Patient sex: F
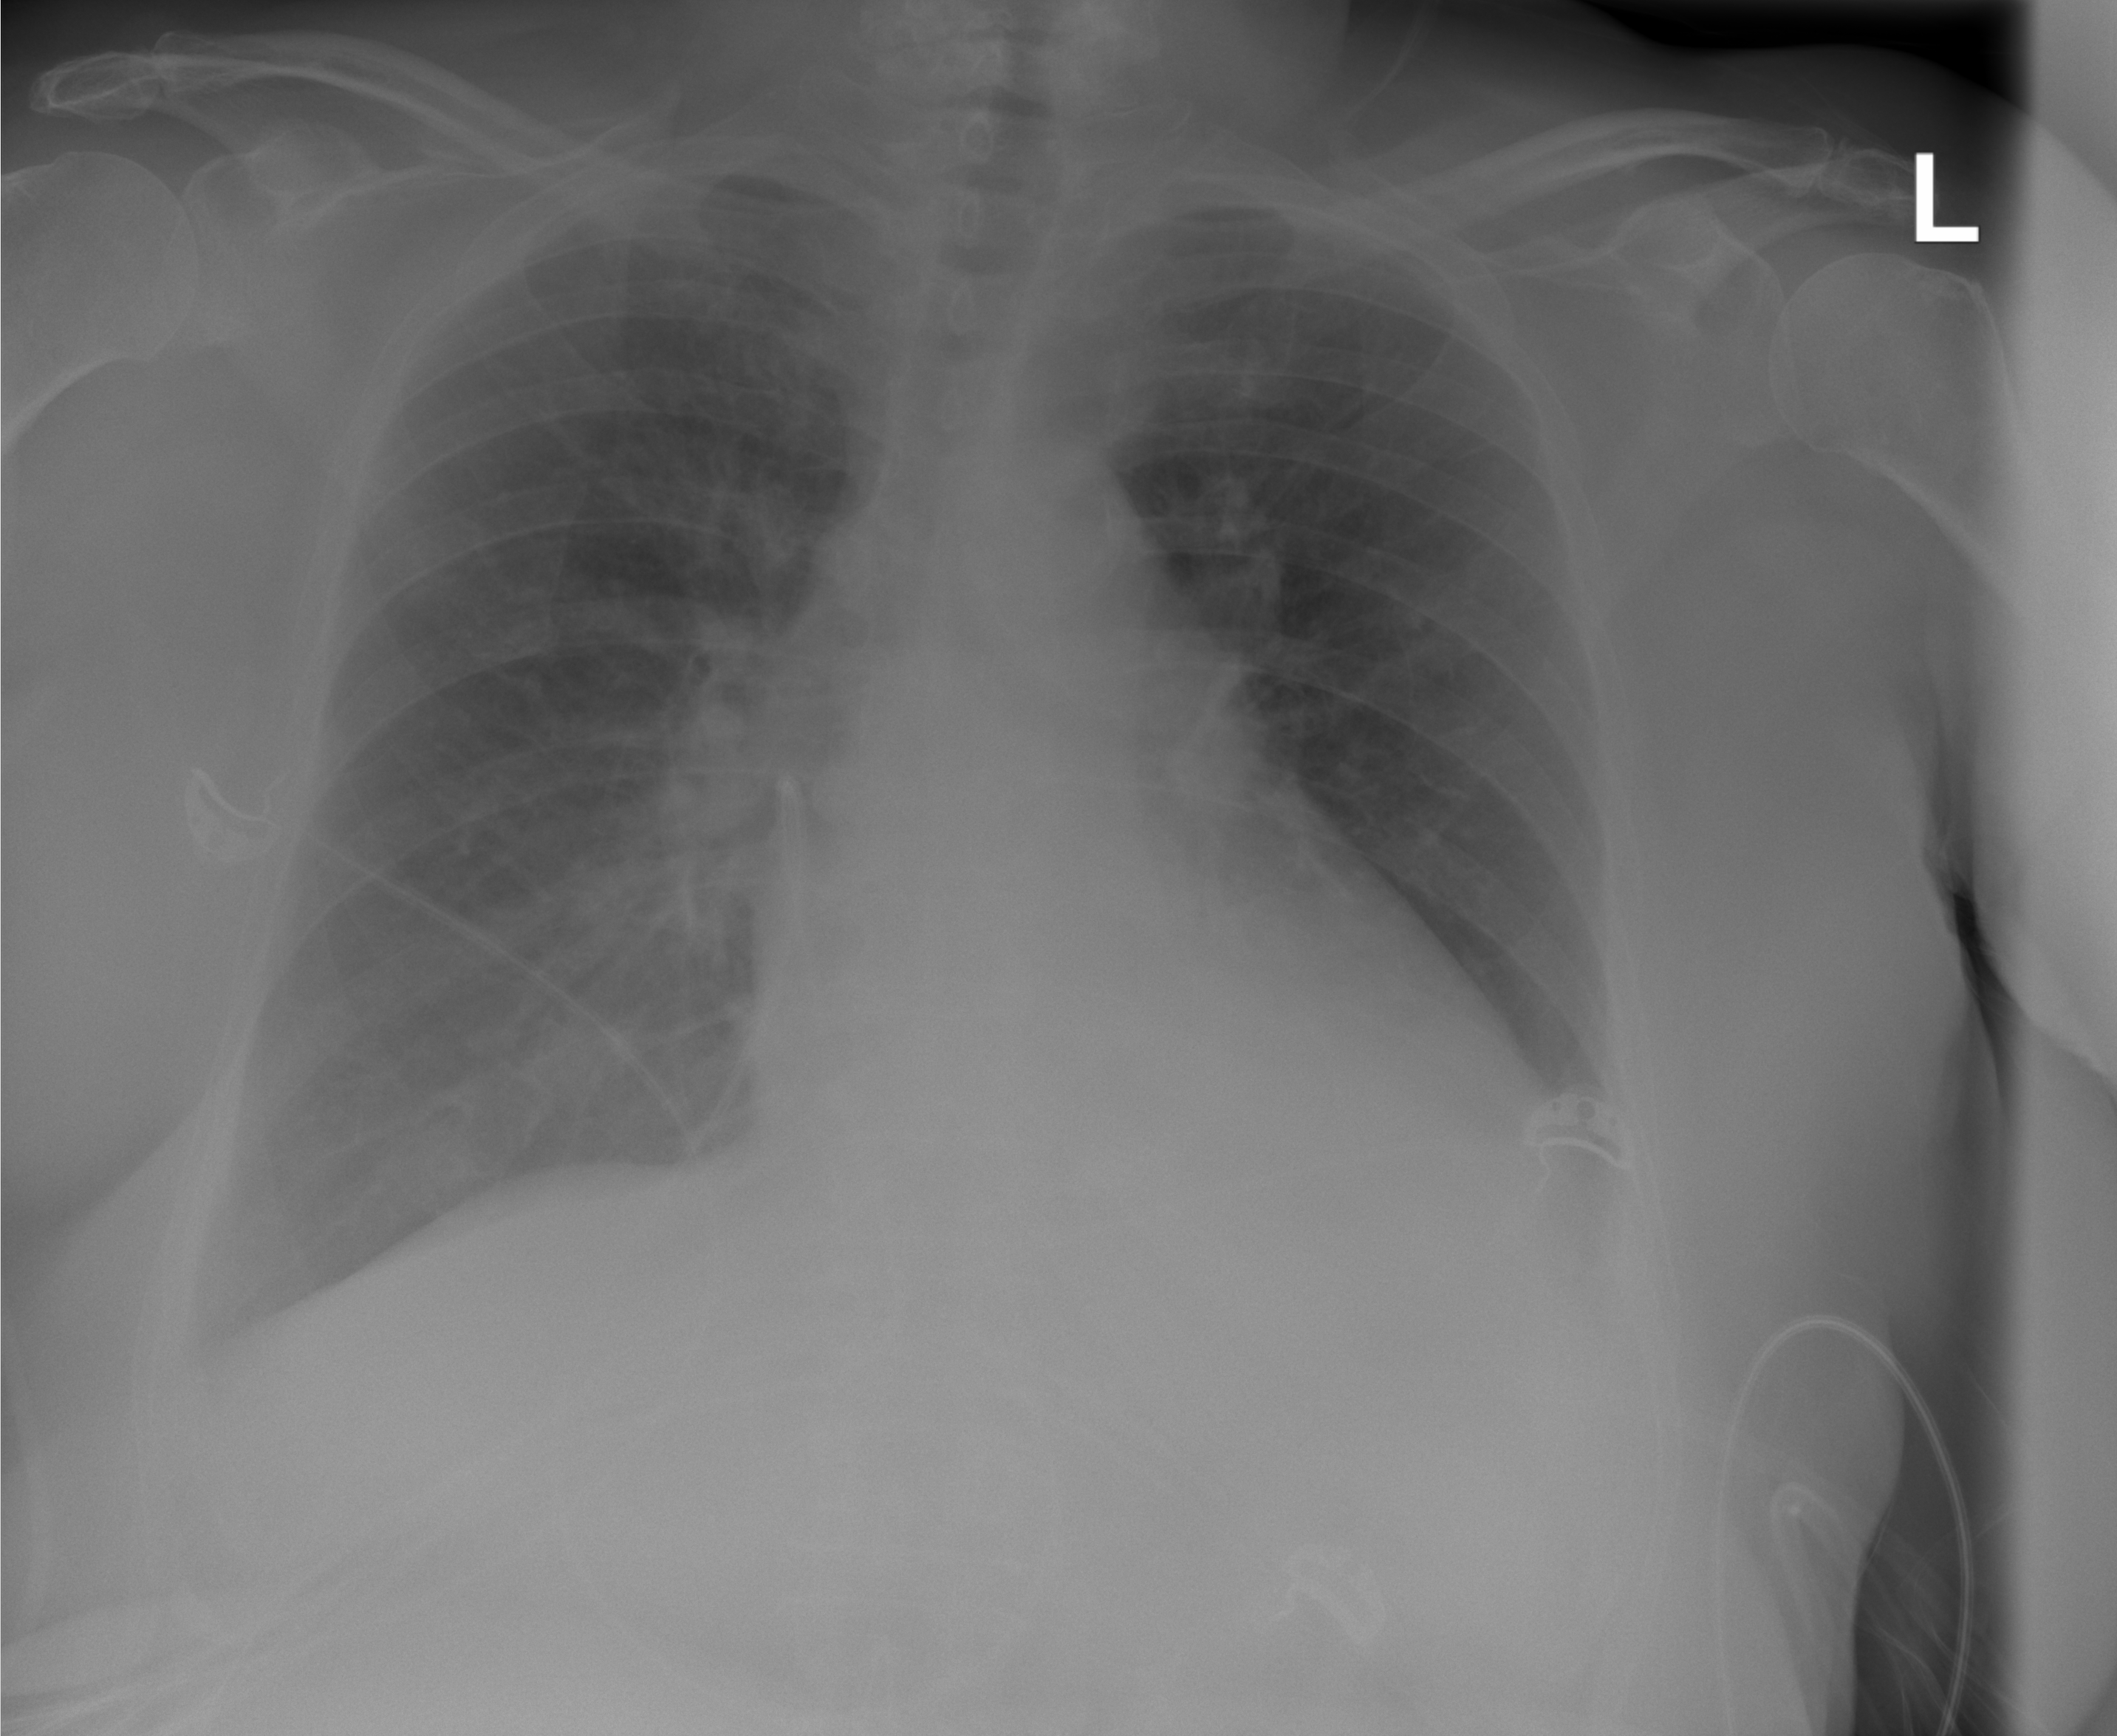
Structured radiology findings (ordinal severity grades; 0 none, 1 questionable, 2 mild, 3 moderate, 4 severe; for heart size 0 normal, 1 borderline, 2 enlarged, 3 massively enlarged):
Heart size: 0
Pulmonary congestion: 0
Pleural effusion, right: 1
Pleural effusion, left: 0
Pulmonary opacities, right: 0
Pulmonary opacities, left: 0
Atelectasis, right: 1
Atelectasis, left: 1